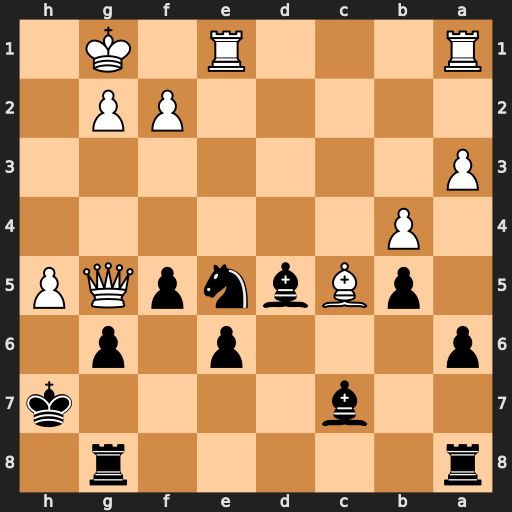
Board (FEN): r5r1/2b4k/p3p1p1/1pBbnpQP/1P6/P7/5PP1/R3R1K1
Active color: b
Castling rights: -
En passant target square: -
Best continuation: Nf3+ gxf3 gxh5 Qg2 Bxf3